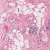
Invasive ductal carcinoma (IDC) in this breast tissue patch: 0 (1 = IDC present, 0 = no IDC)